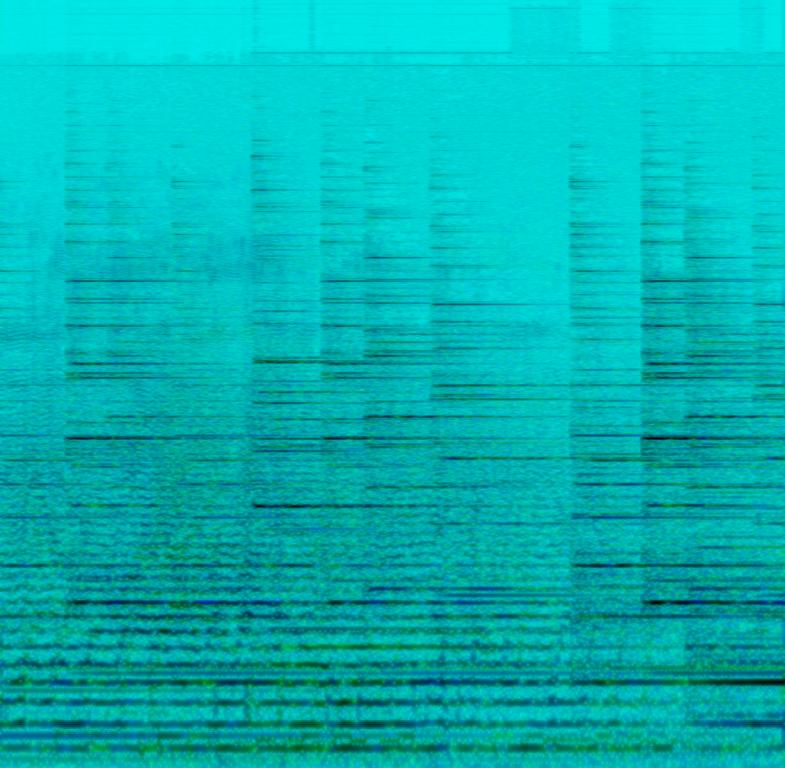
This song contains bellsound playing a melody with a lot of reverb and lasting overtones. A strongly processed male voice is singing long low notes with a monotone melody. Panning from the right to the left side of the speakers. This song may be playing while meditating.